Question: what's wrong with MainActivity.this here:
'''
Intent myIntent = new Intent(MainActivity.this, SecondActivity.class);
'''
when I press Ctrl+Space it suggest MainActivity.this but then rais an error :
this is Java :
'''
package com.example.explicitintent;
import android.app.ActionBar;
import android.app.Activity;
import android.content.Intent;
import android.os.Bundle;
import android.support.v4.app.Fragment;
import android.support.v7.app.ActionBarActivity;
import android.view.LayoutInflater;
import android.view.Menu;
import android.view.MenuItem;
import android.view.View;
import android.view.View.OnClickListener;
import android.view.ViewGroup;
import android.widget.Button;
public class MainActivity extends ActionBarActivity {
@Override
protected void onCreate(Bundle savedInstanceState) {
super.onCreate(savedInstanceState);
setContentView(R.layout.activity_main);
if (savedInstanceState == null) {
getSupportFragmentManager().beginTransaction()
.add(R.id.container, new PlaceholderFragment()).commit();
}
}
@Override
public boolean onCreateOptionsMenu(Menu menu) {
// Inflate the menu; this adds items to the action bar if it is present.
getMenuInflater().inflate(R.menu.main, menu);
return true;
}
@Override
public boolean onOptionsItemSelected(MenuItem item) {
// Handle action bar item clicks here. The action bar will
// automatically handle clicks on the Home/Up button, so long
// as you specify a parent activity in AndroidManifest.xml.
int id = item.getItemId();
if (id == R.id.action_settings) {
return true;
}
return super.onOptionsItemSelected(item);
}
/**
* A placeholder fragment containing a simple view.
*/
public static class PlaceholderFragment extends Fragment {
public PlaceholderFragment() {
}
@Override
public View onCreateView(LayoutInflater inflater, ViewGroup container,
Bundle savedInstanceState) {
View rootView = inflater.inflate(R.layout.fragment_main, container,
false);
Button btn = (Button)rootView.findViewById(R.id.button1);
btn.setOnClickListener(new OnClickListener() {
@Override
public void onClick(View arg0) {
Intent myIntent = new Intent(MainActivity.this, SecondActivity.class);
startActivity(myIntent);
}
});
return rootView;
}
}
}
'''
and this is error:

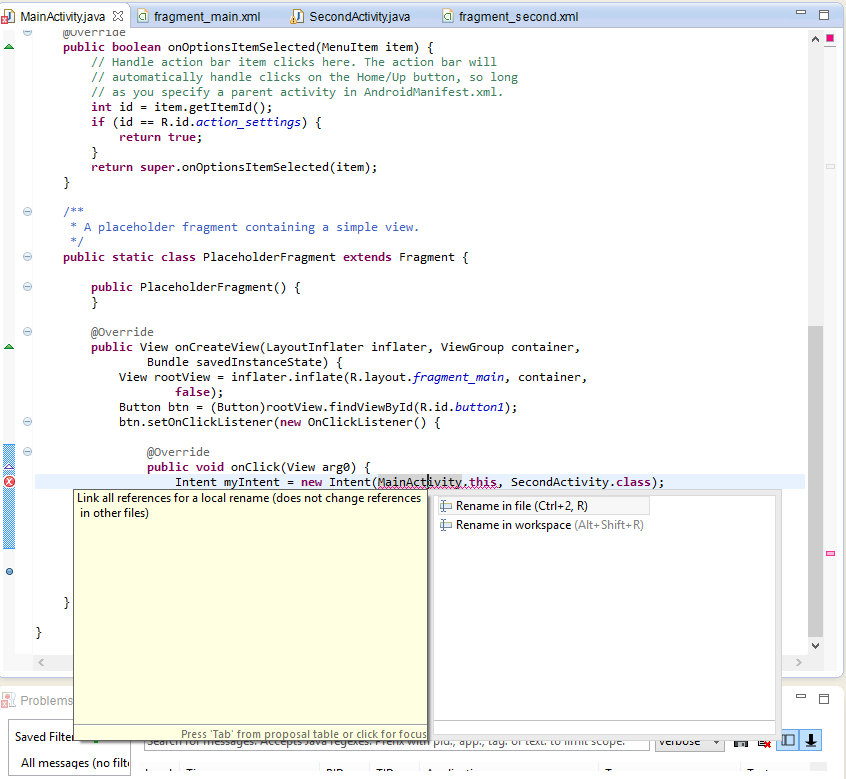
Answer: Try this..
If you use that intent in extends 'Activity' your method is correct but your extends 'Fragment' try below use 'getActivity()'
'''
Intent myIntent = new Intent(getActivity(), SecondActivity.class);
startActivity(myIntent);
'''